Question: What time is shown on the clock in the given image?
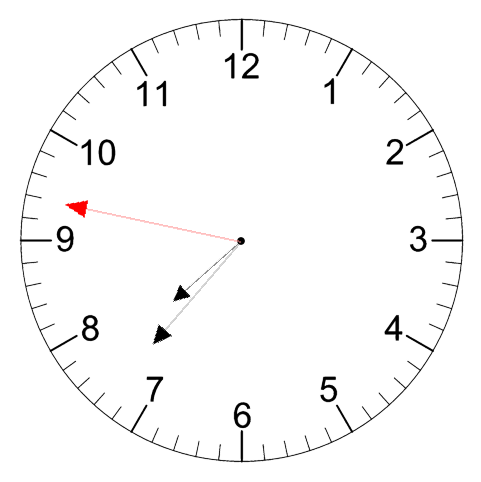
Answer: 07:36:47